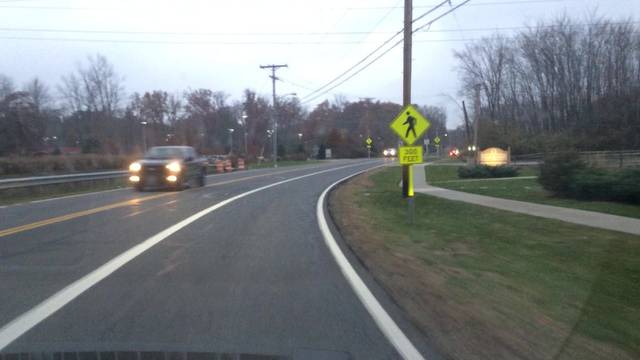
Region: United States
Coordinates: 41.368, -81.908